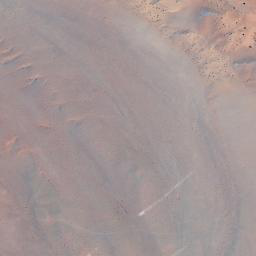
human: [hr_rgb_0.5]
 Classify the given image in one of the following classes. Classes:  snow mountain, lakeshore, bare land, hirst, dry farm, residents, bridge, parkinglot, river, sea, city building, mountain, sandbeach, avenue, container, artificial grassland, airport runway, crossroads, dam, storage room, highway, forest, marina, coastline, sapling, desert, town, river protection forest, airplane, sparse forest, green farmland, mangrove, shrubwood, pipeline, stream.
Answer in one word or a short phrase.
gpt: desert